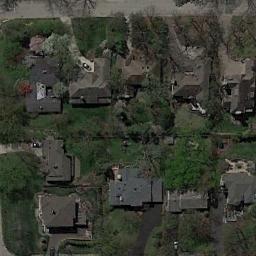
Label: medium_residential